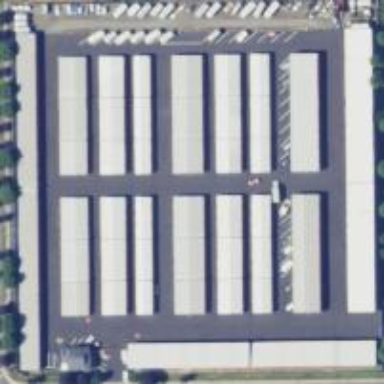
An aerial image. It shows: Commercial area with storage rental shop.